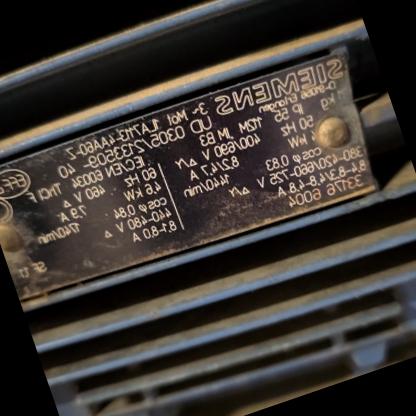
Klasa: tabliczka-znamionowa